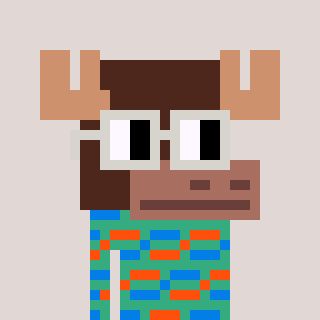
a pixel art character with square light gray glasses, a moose-shaped head and a teal-colored body on a warm background